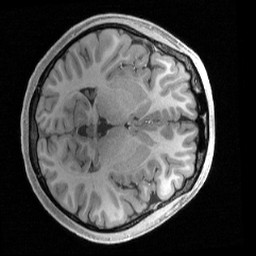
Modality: T1w
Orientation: axial
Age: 21
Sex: female
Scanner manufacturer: siemens
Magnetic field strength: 3 T
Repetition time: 2.4 s
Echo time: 0.00224 s